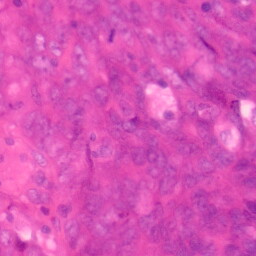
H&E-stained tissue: Colon